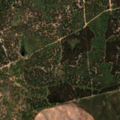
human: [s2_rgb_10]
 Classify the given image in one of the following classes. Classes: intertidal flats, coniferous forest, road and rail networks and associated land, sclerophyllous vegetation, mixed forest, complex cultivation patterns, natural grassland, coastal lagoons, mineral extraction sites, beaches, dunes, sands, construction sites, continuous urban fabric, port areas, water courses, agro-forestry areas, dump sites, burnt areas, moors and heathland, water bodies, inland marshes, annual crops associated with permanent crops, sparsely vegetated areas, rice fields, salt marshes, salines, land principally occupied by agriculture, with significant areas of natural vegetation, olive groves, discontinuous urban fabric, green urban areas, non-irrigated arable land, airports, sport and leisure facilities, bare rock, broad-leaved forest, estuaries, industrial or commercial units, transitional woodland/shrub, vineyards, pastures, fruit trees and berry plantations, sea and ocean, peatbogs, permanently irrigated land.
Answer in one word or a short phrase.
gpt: continuous urban fabric